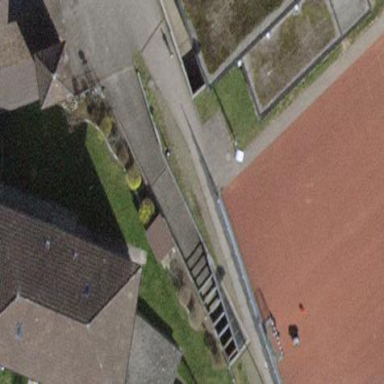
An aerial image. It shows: Apartment building with flat roof.